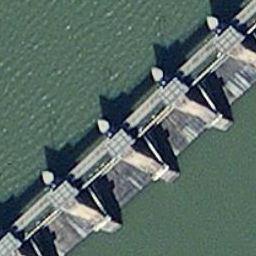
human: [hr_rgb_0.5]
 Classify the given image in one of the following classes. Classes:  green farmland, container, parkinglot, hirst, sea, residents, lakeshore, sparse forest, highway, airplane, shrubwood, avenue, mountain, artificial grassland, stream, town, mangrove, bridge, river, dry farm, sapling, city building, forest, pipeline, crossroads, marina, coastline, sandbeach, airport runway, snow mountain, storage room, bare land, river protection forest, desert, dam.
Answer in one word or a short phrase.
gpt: dam